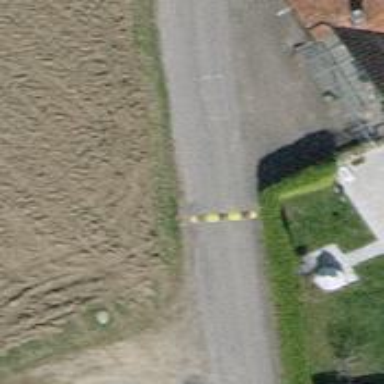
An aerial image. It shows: Bump for traffic calming.